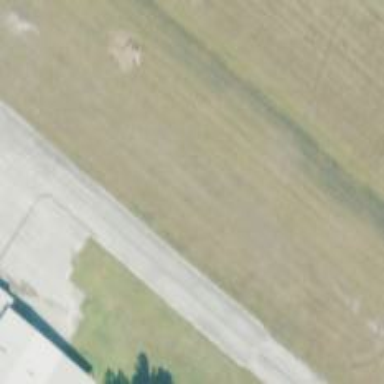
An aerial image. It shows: View of taxiway at the airport.